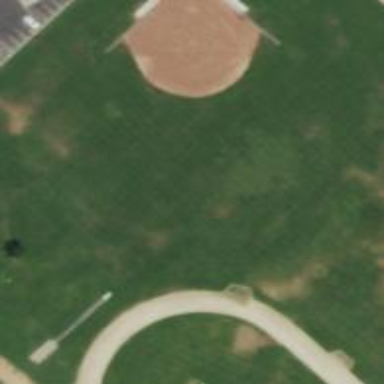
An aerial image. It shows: Baseball pitch for leisure land.